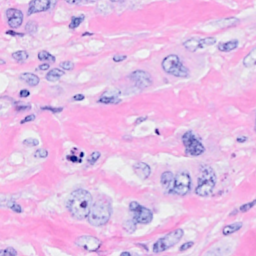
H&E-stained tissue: Breast